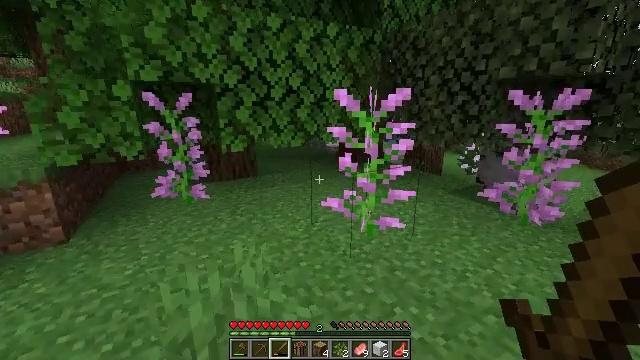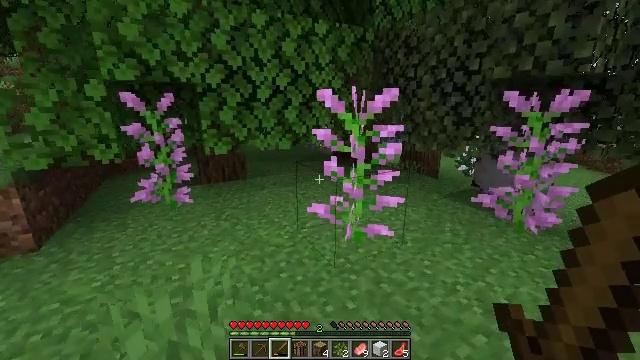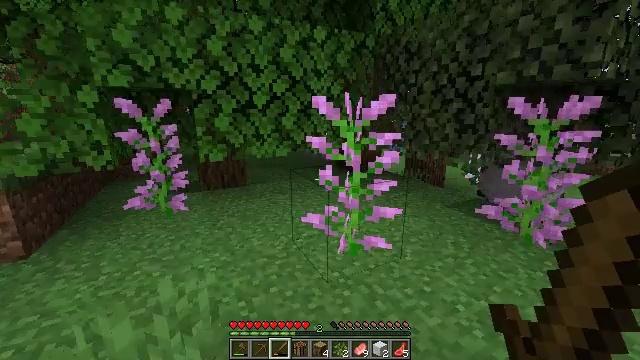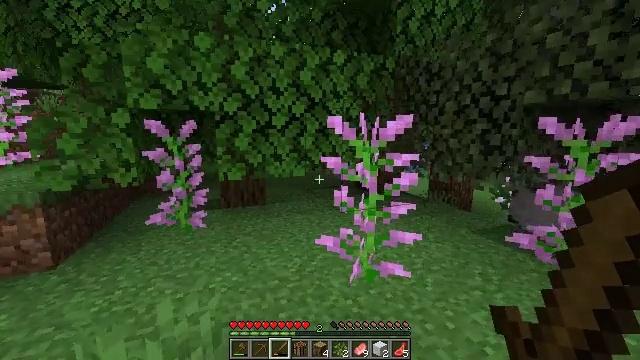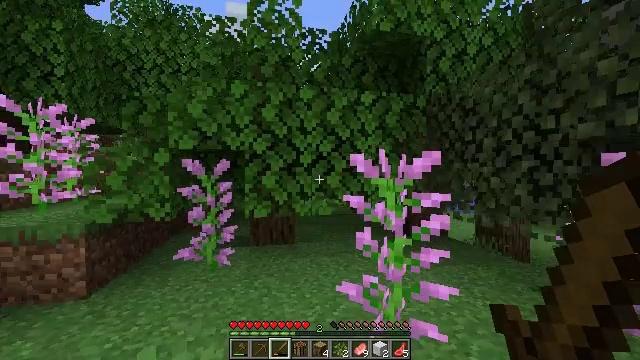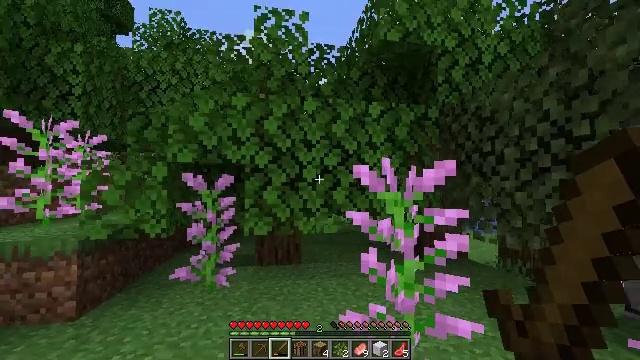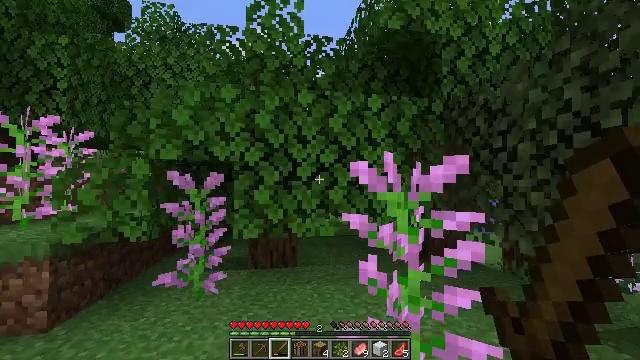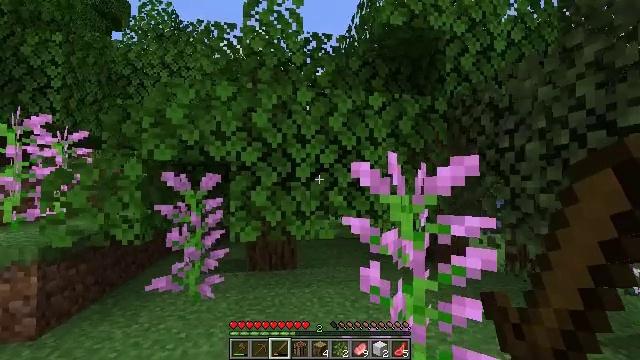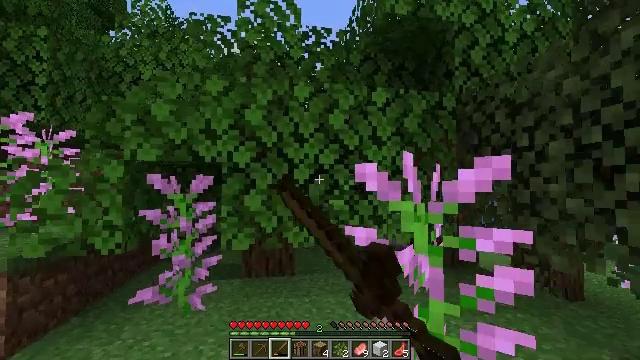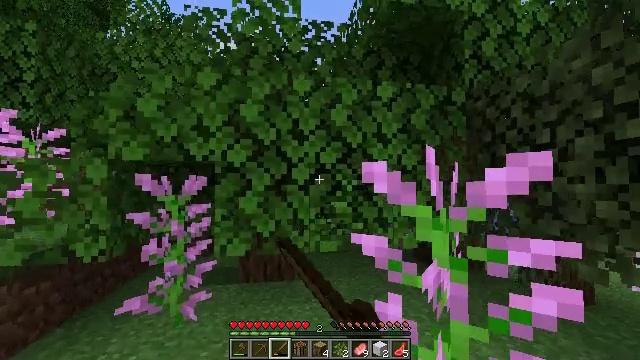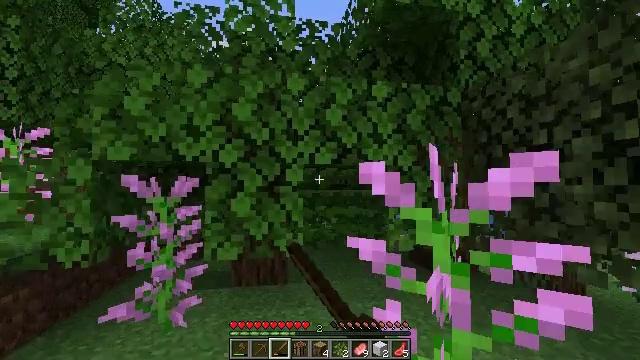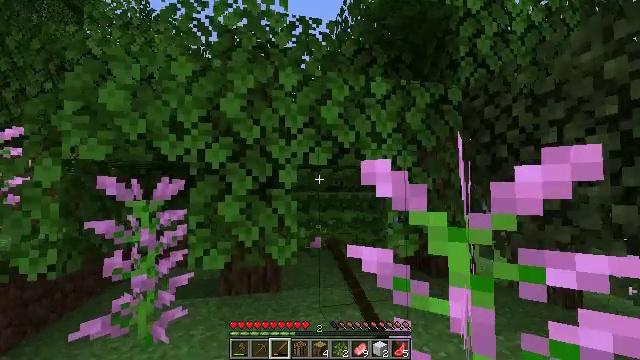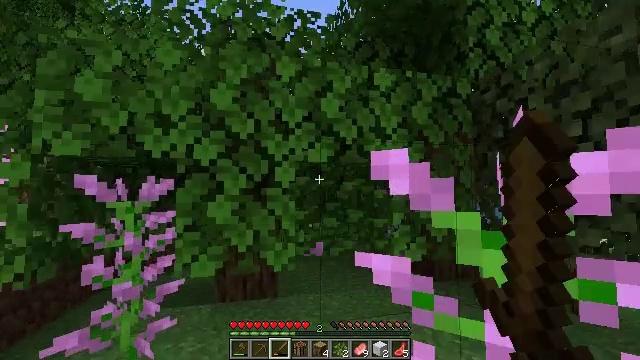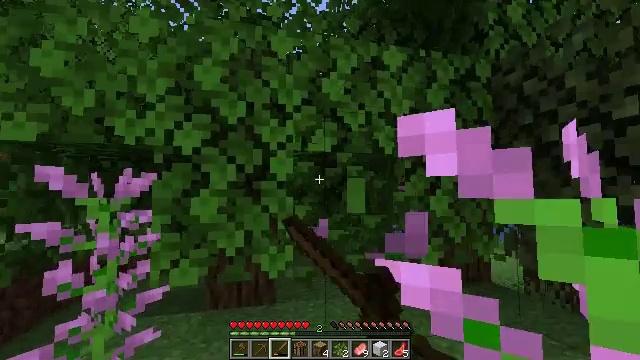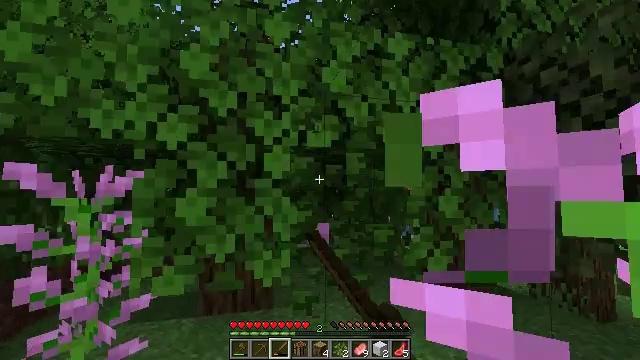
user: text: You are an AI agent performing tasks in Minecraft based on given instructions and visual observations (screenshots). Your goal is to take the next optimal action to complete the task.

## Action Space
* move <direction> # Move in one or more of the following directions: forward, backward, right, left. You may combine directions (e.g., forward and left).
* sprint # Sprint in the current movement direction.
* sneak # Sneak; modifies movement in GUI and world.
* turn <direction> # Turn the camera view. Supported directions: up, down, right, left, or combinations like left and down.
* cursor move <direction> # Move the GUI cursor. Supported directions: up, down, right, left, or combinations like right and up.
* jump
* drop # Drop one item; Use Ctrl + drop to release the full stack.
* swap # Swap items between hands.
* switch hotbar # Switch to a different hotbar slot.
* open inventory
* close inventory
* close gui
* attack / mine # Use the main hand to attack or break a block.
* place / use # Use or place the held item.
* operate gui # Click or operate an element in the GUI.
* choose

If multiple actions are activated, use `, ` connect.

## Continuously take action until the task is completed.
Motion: motion action
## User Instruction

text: Mine oak leaves.
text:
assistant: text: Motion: move forward and move right
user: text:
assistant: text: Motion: move forward and move right, turn left and up
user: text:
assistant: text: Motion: move forward and move right, turn left and up
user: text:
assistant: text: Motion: move forward, turn left and up
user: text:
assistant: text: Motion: move forward, turn left and up
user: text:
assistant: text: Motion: move forward
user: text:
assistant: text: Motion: move forward, attack / mine
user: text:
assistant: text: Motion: move forward, attack / mine
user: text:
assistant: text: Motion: move forward, attack / mine
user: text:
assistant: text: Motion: move forward, turn right, attack / mine
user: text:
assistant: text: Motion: move forward, turn right, attack / mine
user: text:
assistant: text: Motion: move forward, attack / mine
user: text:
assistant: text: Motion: move forward, attack / mine
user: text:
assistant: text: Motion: move forward, attack / mine
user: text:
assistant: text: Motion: attack / mine